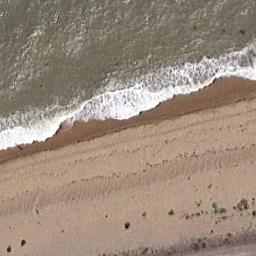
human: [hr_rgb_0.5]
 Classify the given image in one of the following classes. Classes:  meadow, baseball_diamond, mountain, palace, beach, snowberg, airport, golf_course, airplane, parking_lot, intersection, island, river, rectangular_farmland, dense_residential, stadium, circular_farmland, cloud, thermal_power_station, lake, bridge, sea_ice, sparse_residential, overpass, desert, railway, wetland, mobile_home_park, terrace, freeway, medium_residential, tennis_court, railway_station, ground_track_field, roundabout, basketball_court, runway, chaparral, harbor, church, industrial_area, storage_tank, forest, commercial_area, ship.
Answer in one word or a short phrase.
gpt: beach